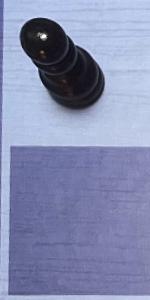
Label: Empty